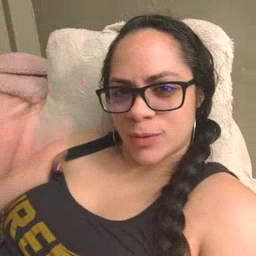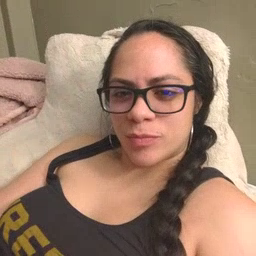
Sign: cow